Interaction volume radius: 10 \u00c5
Interaction volume height: 20 \u00c5
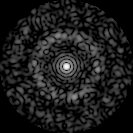
Disorder parameter: 0.84